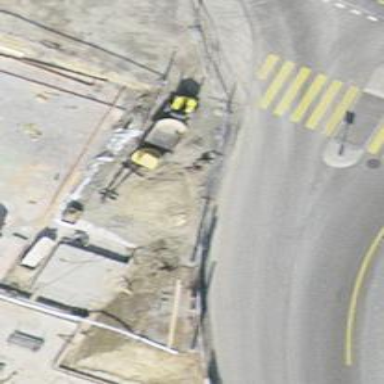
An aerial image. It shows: Retaining wall.